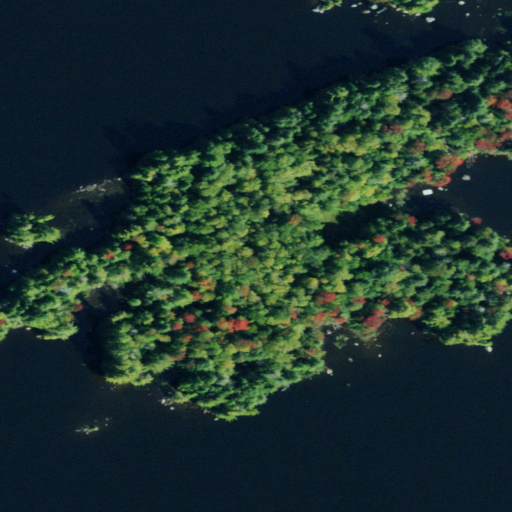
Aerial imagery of island in New York named Albert Island containing open water, evergreen forest, deciduous forest, grassland, herbaceous wetlands, and mixed forest